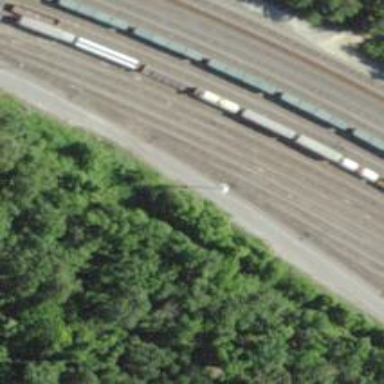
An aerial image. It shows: Railway yard used for servicing trains.